Question:
Hello :)
I have a similar table to the attached picture. I want to sum the total cost for every project and add these values in the column "total cost" without doing it manually, because my database is really huge.
Could anyone help me in this regard?
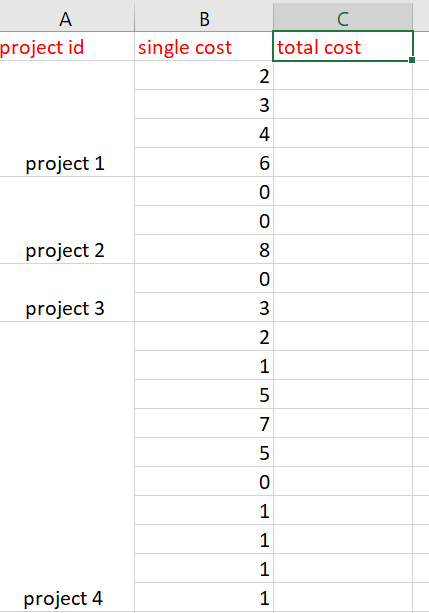
Answer: Put this in C2 and copy down:
'''
=IF(OR(A3<>"",B3 = ""),SUM($B$2:B2)-SUM($C$1:C1),"")
'''
<URL>
---
If you want it on the first line then:
'''
=IF(A2<>"",SUM(B2:B$104000)-SUM(C3:C$104000),"")
'''
In C2 and copy down.
<URL>
---
If you want it in everyrow:
'''
=IF(A2<>"",SUM(B2:B$104000)-SUMIF(A3:A$104000,"<>",C3:C$104000),C1)
'''
In C2 and copy down.
<URL>